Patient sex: F
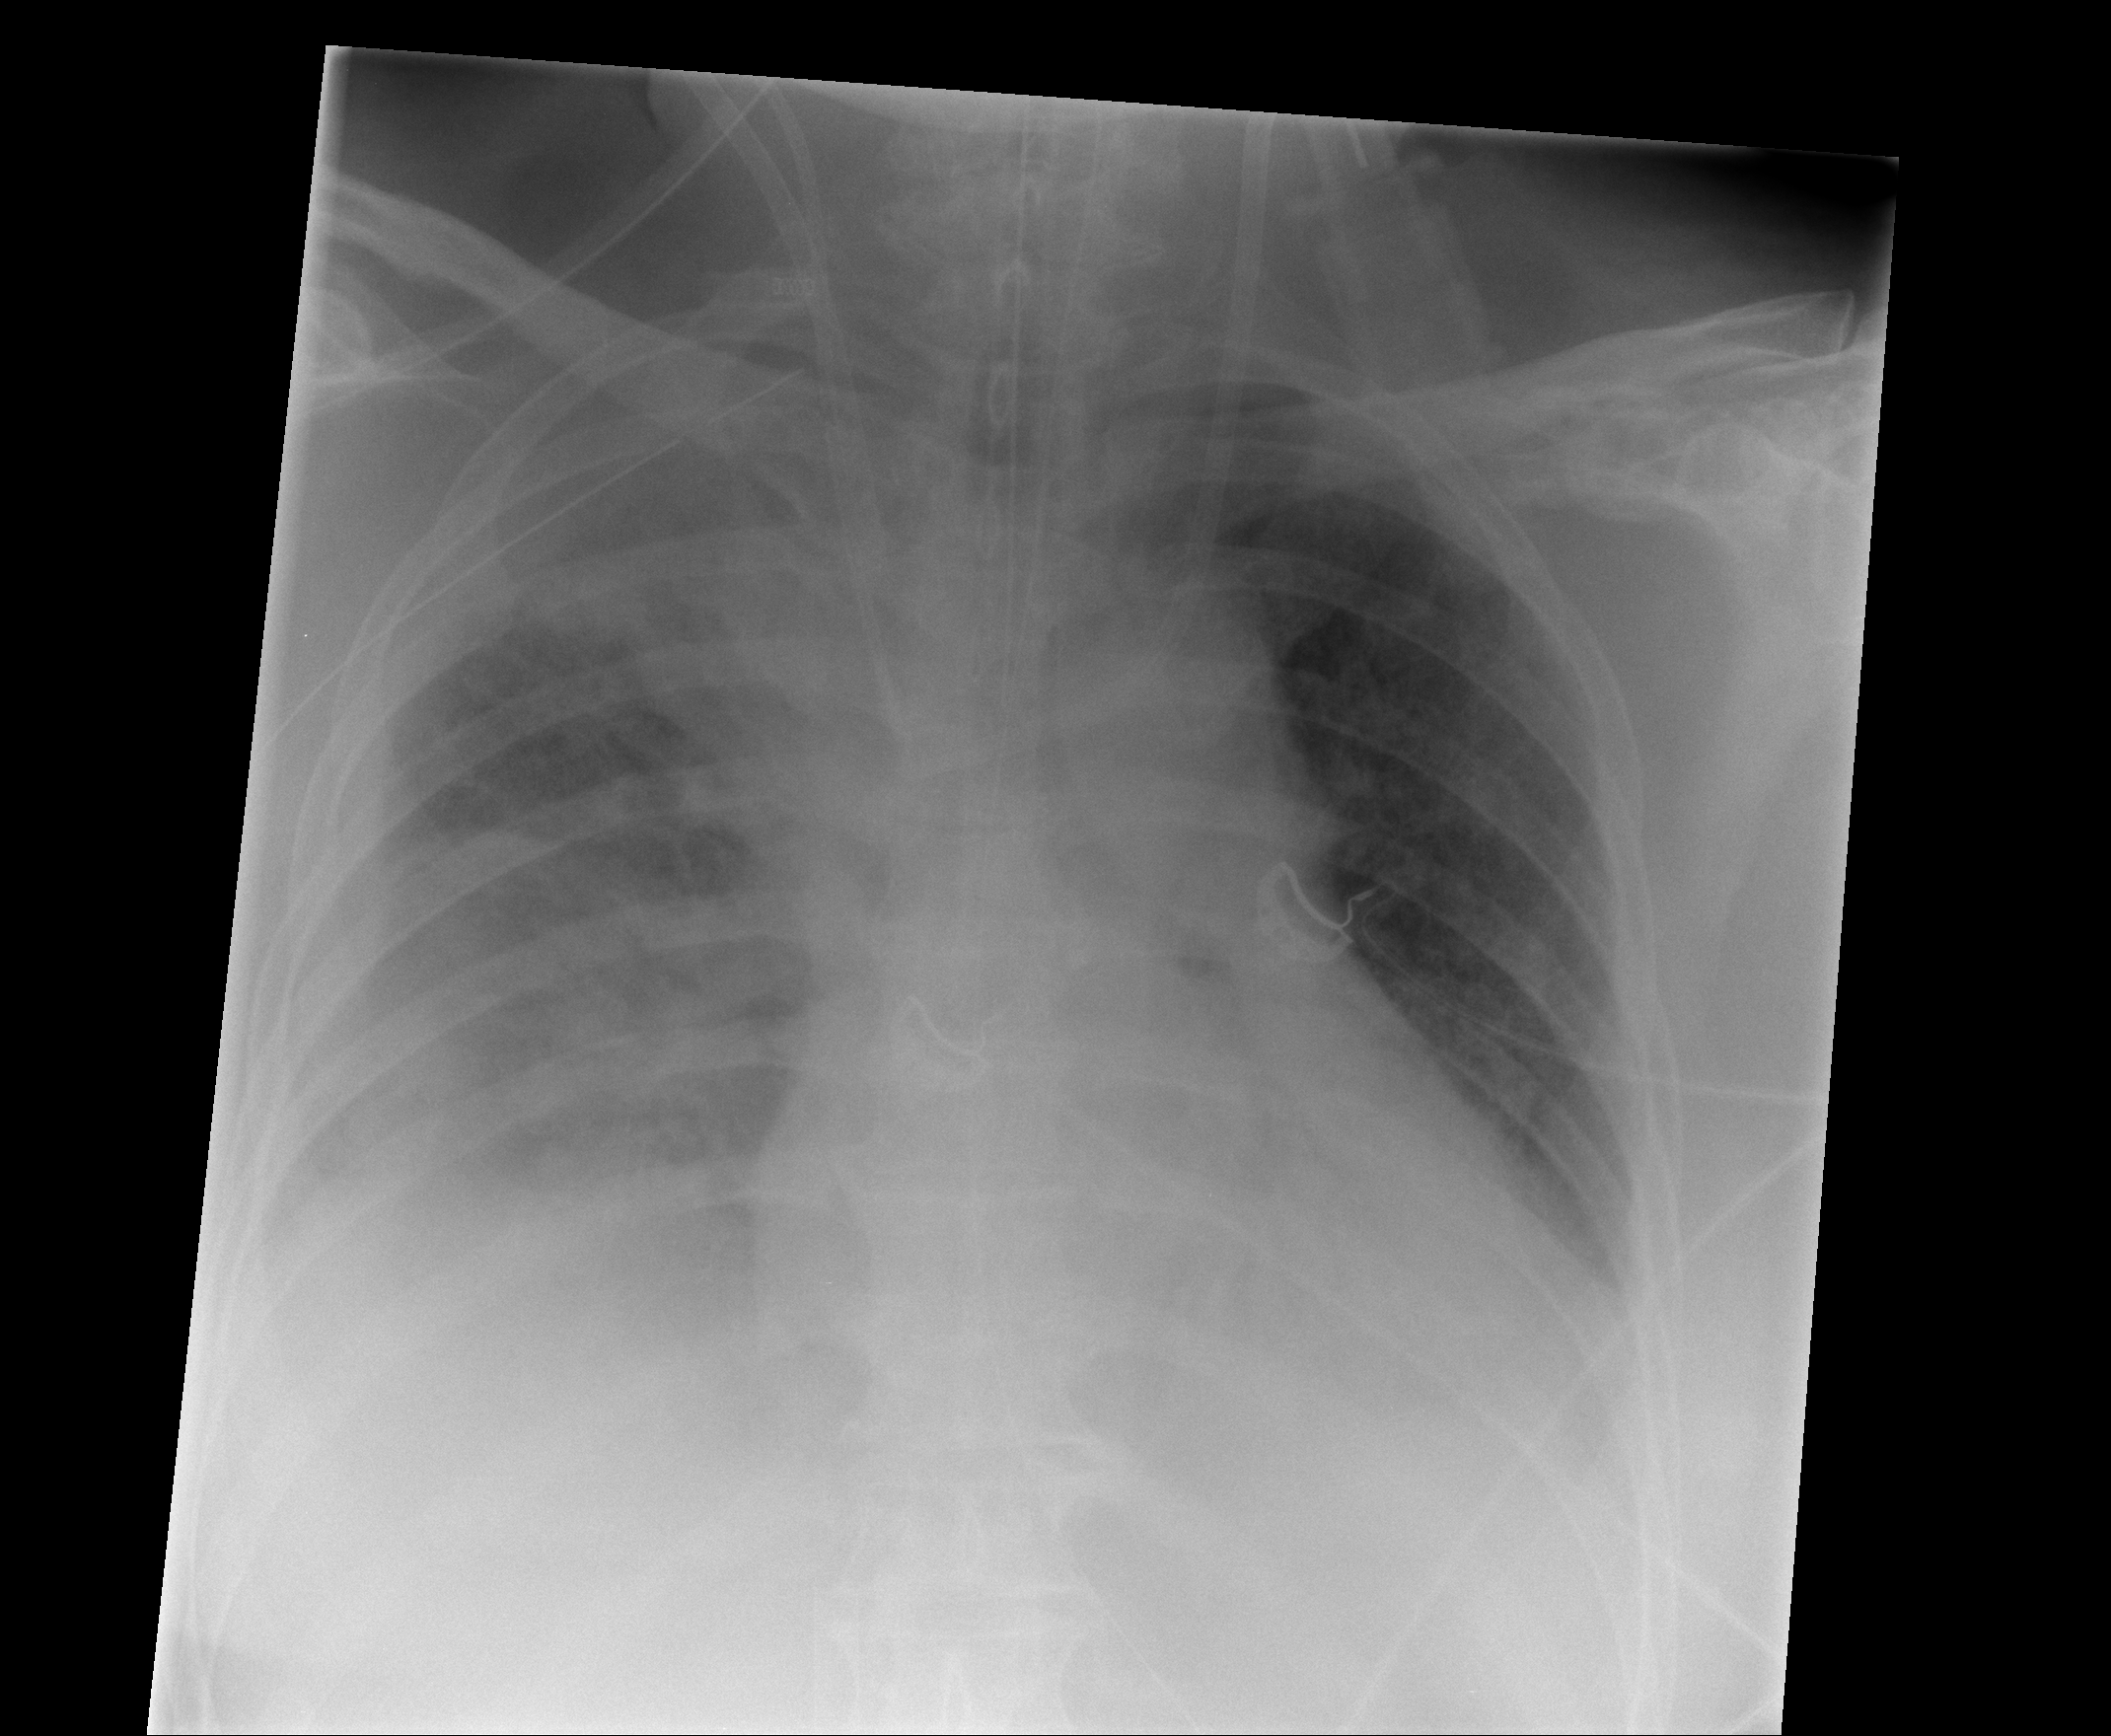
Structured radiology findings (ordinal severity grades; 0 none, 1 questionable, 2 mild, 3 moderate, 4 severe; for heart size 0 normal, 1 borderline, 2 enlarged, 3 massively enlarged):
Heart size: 1
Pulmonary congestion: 2
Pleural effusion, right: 3
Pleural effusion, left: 1
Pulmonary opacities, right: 3
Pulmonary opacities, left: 0
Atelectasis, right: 3
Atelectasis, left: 2